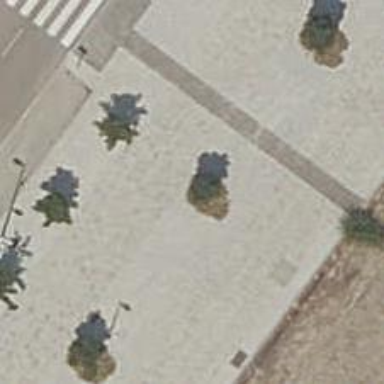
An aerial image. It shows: Row of trees in natural setting.